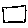
Label: square